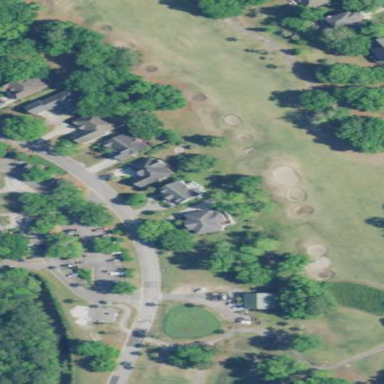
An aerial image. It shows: Area of rough grass used for golf.